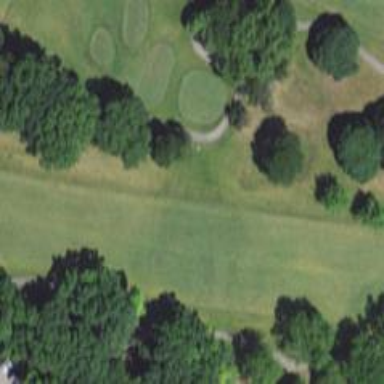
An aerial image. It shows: Path for both roads and golfers.